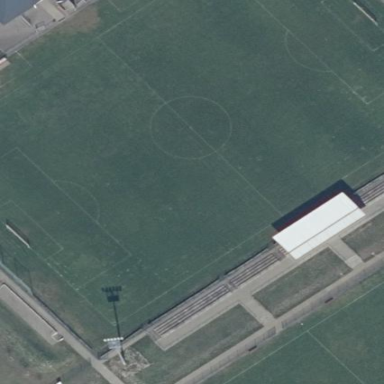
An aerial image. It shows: Soccer pitch with grass surface for leisure land.